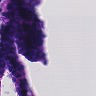
Metastatic tissue present: no